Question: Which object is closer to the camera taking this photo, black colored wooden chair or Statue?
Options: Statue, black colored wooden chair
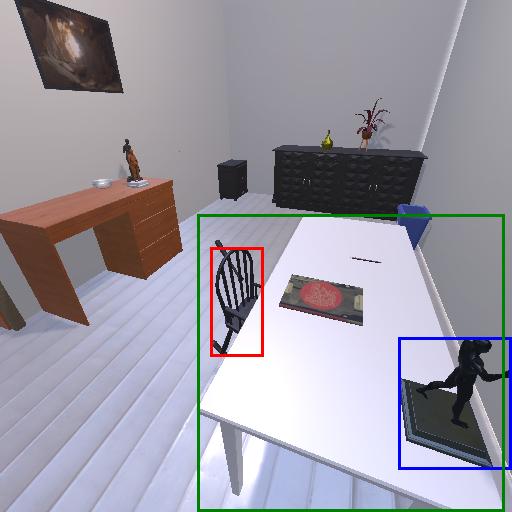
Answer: Statue